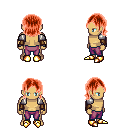
a pixel art fantasy rpg character, male body template, human, tanned skin, steel arm armor, magenta pants, red long bangs hairstyle, cloth bracers, gold boots, four views (front, back, left, right), 2x2 character sprite sheet, small pixel art, hard edges, no anti-aliasing